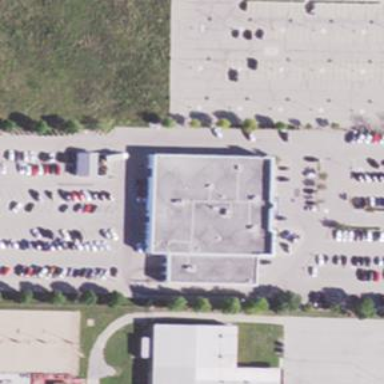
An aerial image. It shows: Building housing car shop.